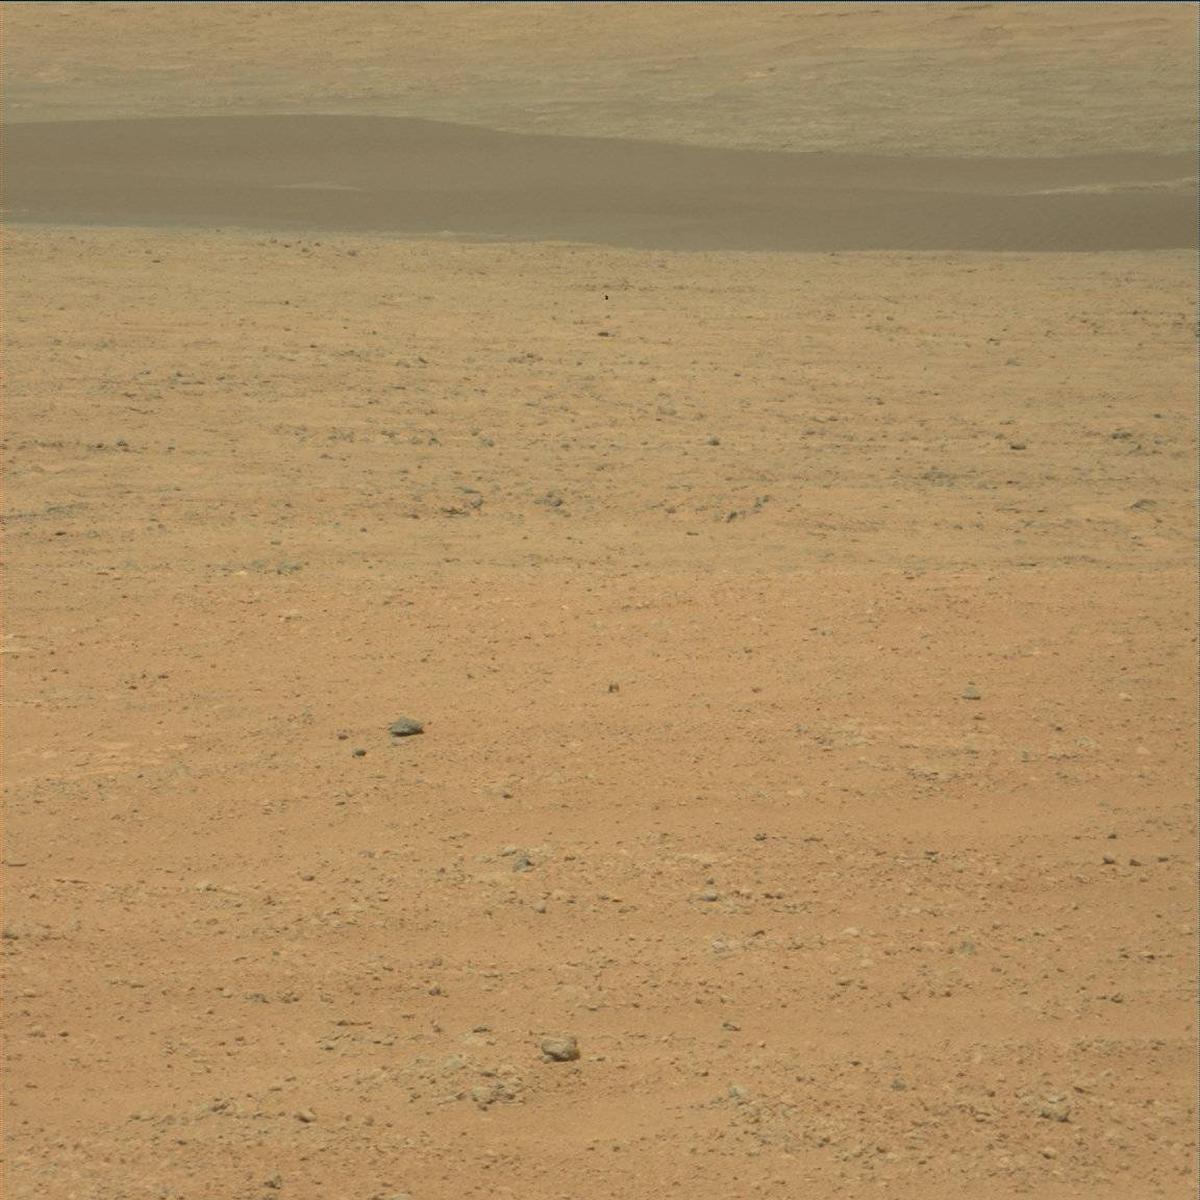
Terrain classes present: Ridge, Rock, Sand / Soil